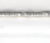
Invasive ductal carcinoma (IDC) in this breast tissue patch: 0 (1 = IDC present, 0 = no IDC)